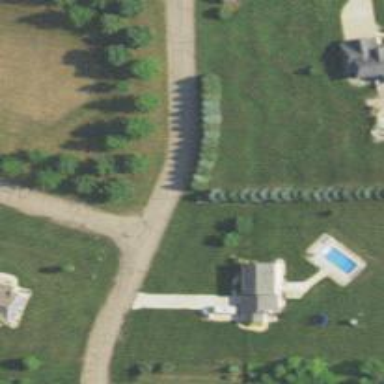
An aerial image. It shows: Row of trees in natural setting.